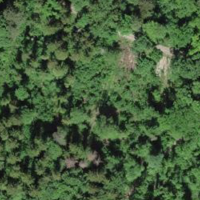
EUNIS habitat code: 44
Species observed at this site:
Turdus merula